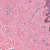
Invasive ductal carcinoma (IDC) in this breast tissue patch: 0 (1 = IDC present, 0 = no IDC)